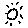
Label: sun